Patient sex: F
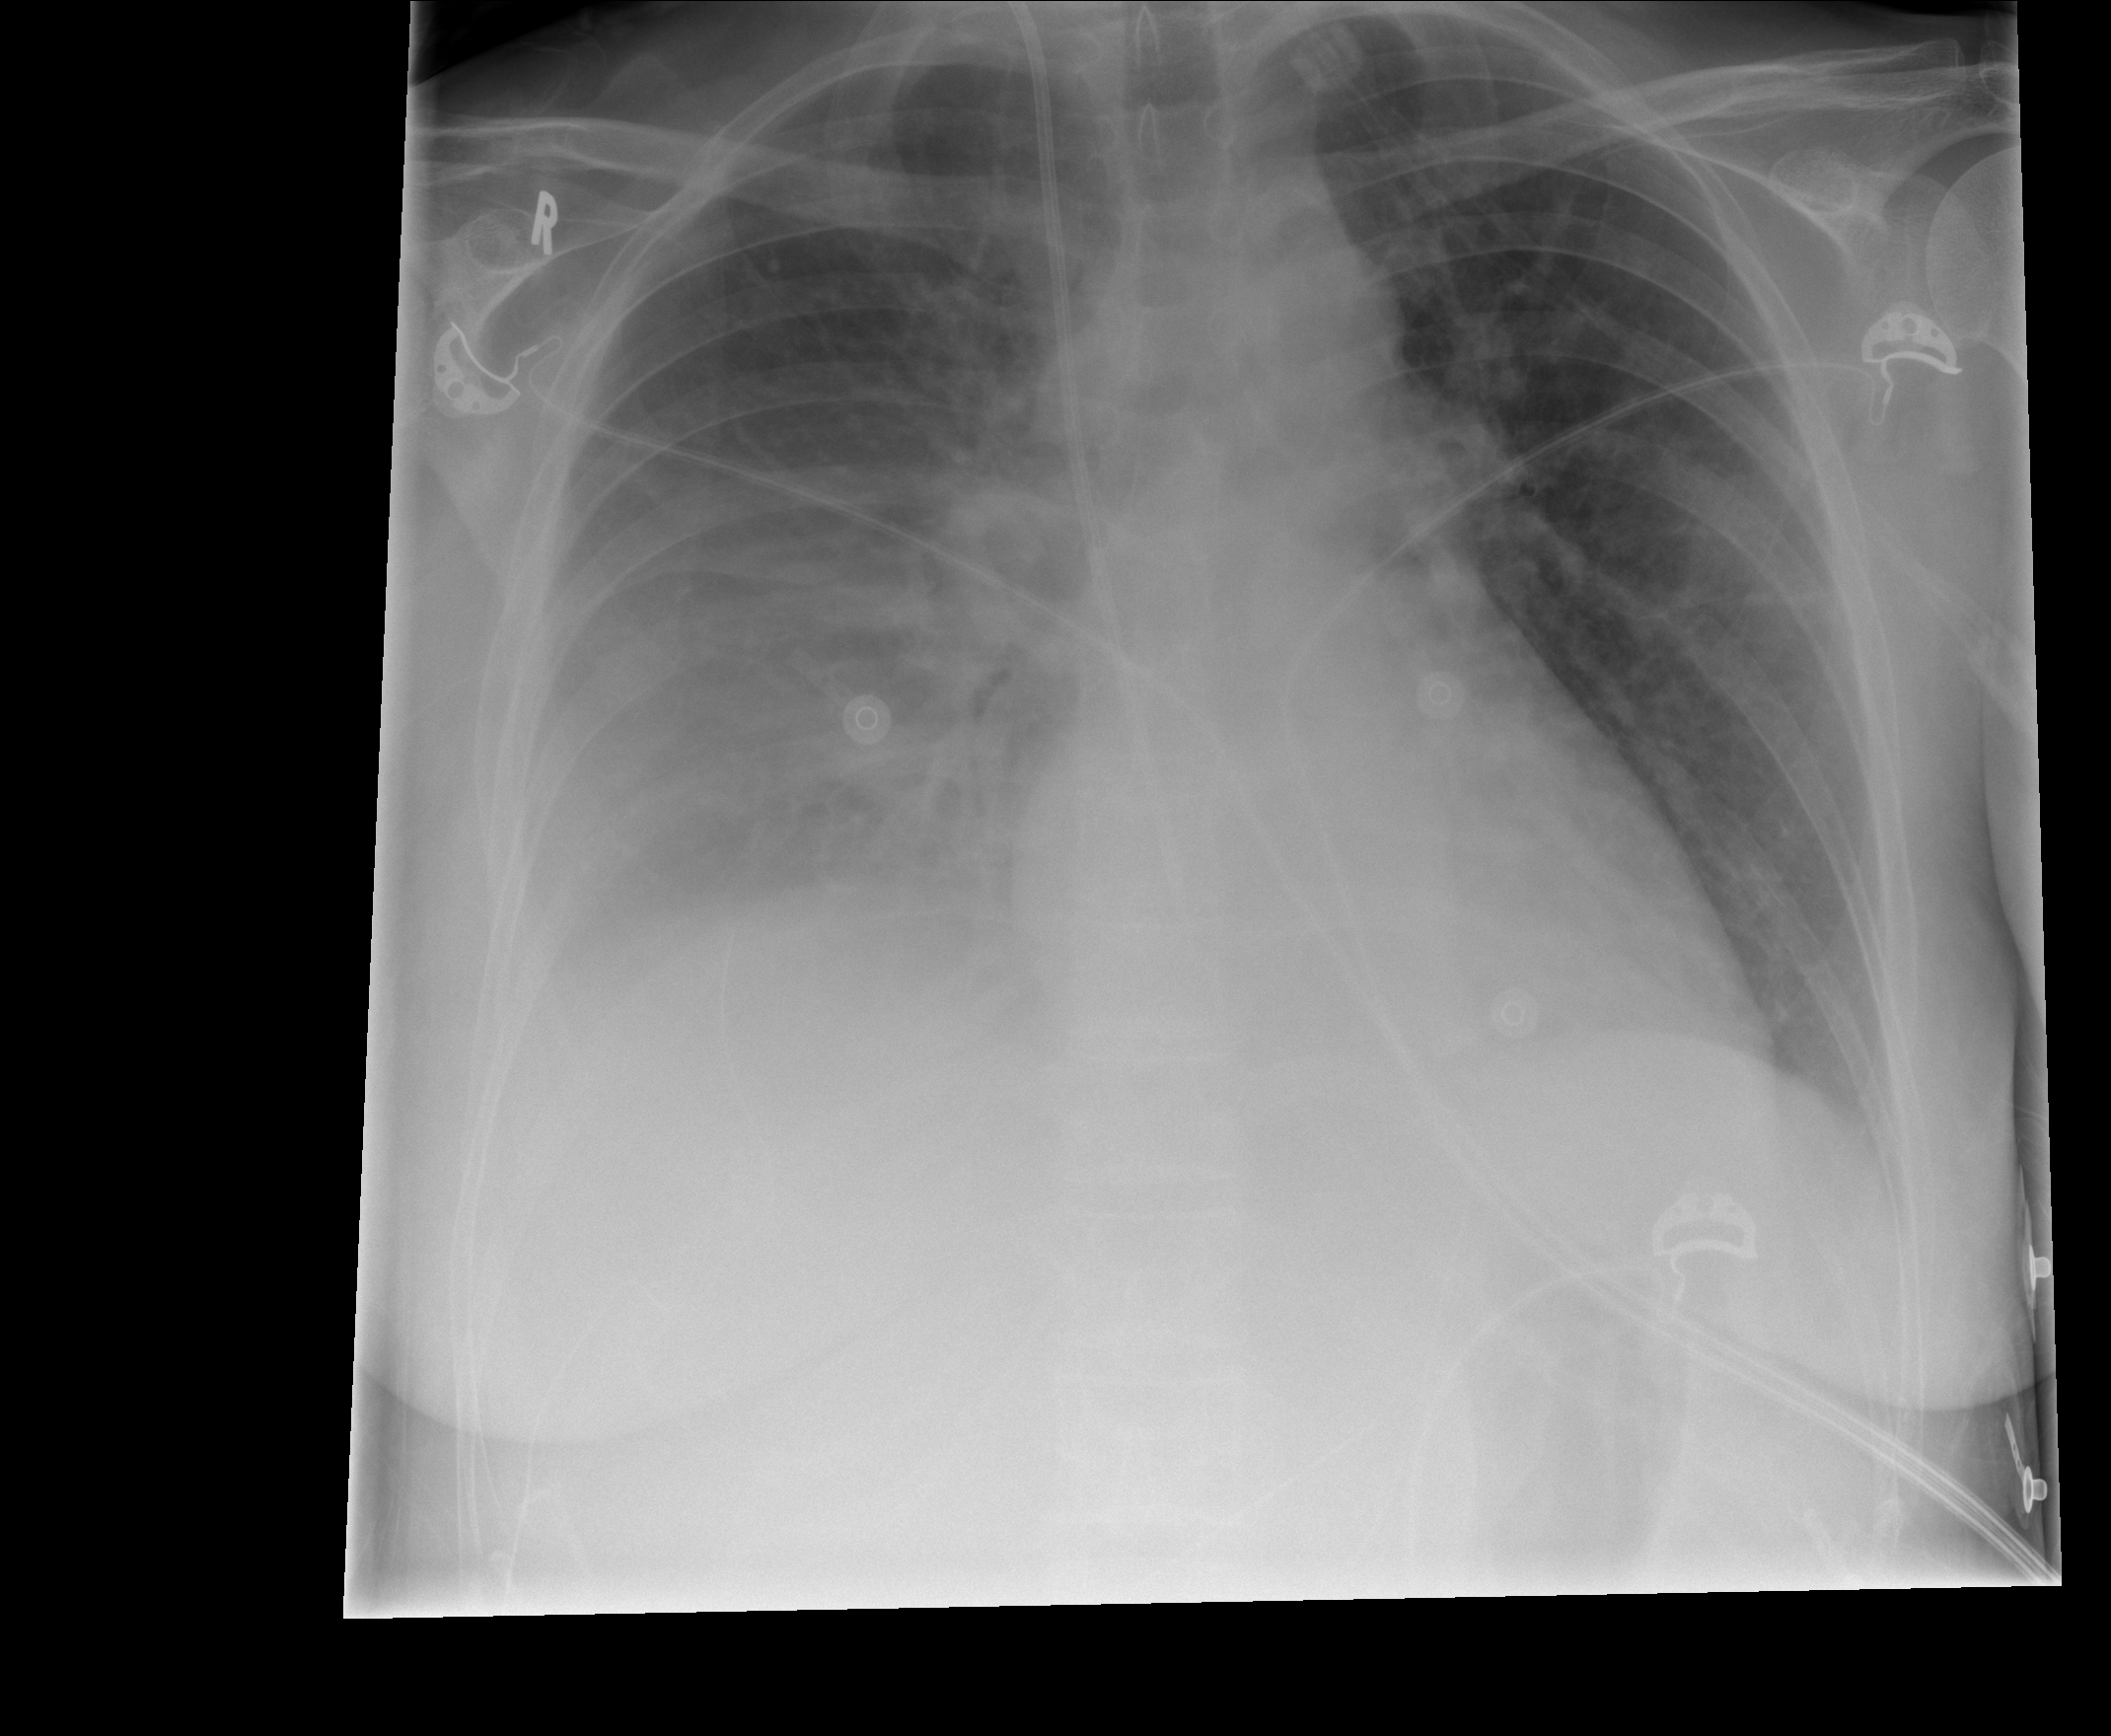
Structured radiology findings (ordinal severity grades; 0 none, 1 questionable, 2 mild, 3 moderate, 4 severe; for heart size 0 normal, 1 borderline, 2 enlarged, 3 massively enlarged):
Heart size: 0
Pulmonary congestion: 1
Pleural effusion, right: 2
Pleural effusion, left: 0
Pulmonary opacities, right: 0
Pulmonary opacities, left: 0
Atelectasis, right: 2
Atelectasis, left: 0